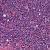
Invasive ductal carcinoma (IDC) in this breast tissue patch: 1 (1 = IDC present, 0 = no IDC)